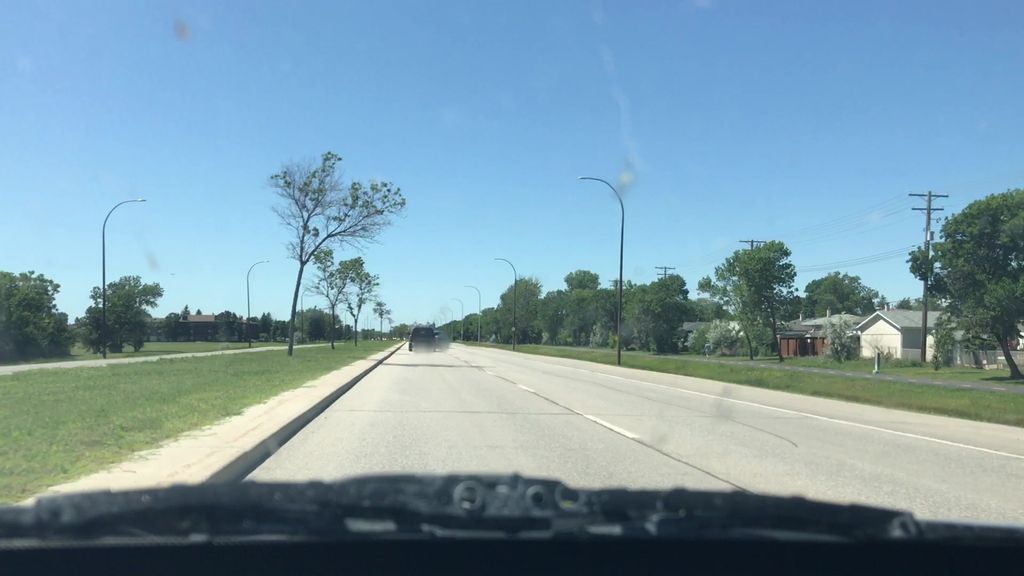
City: winnipeg